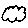
Label: cloud